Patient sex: M
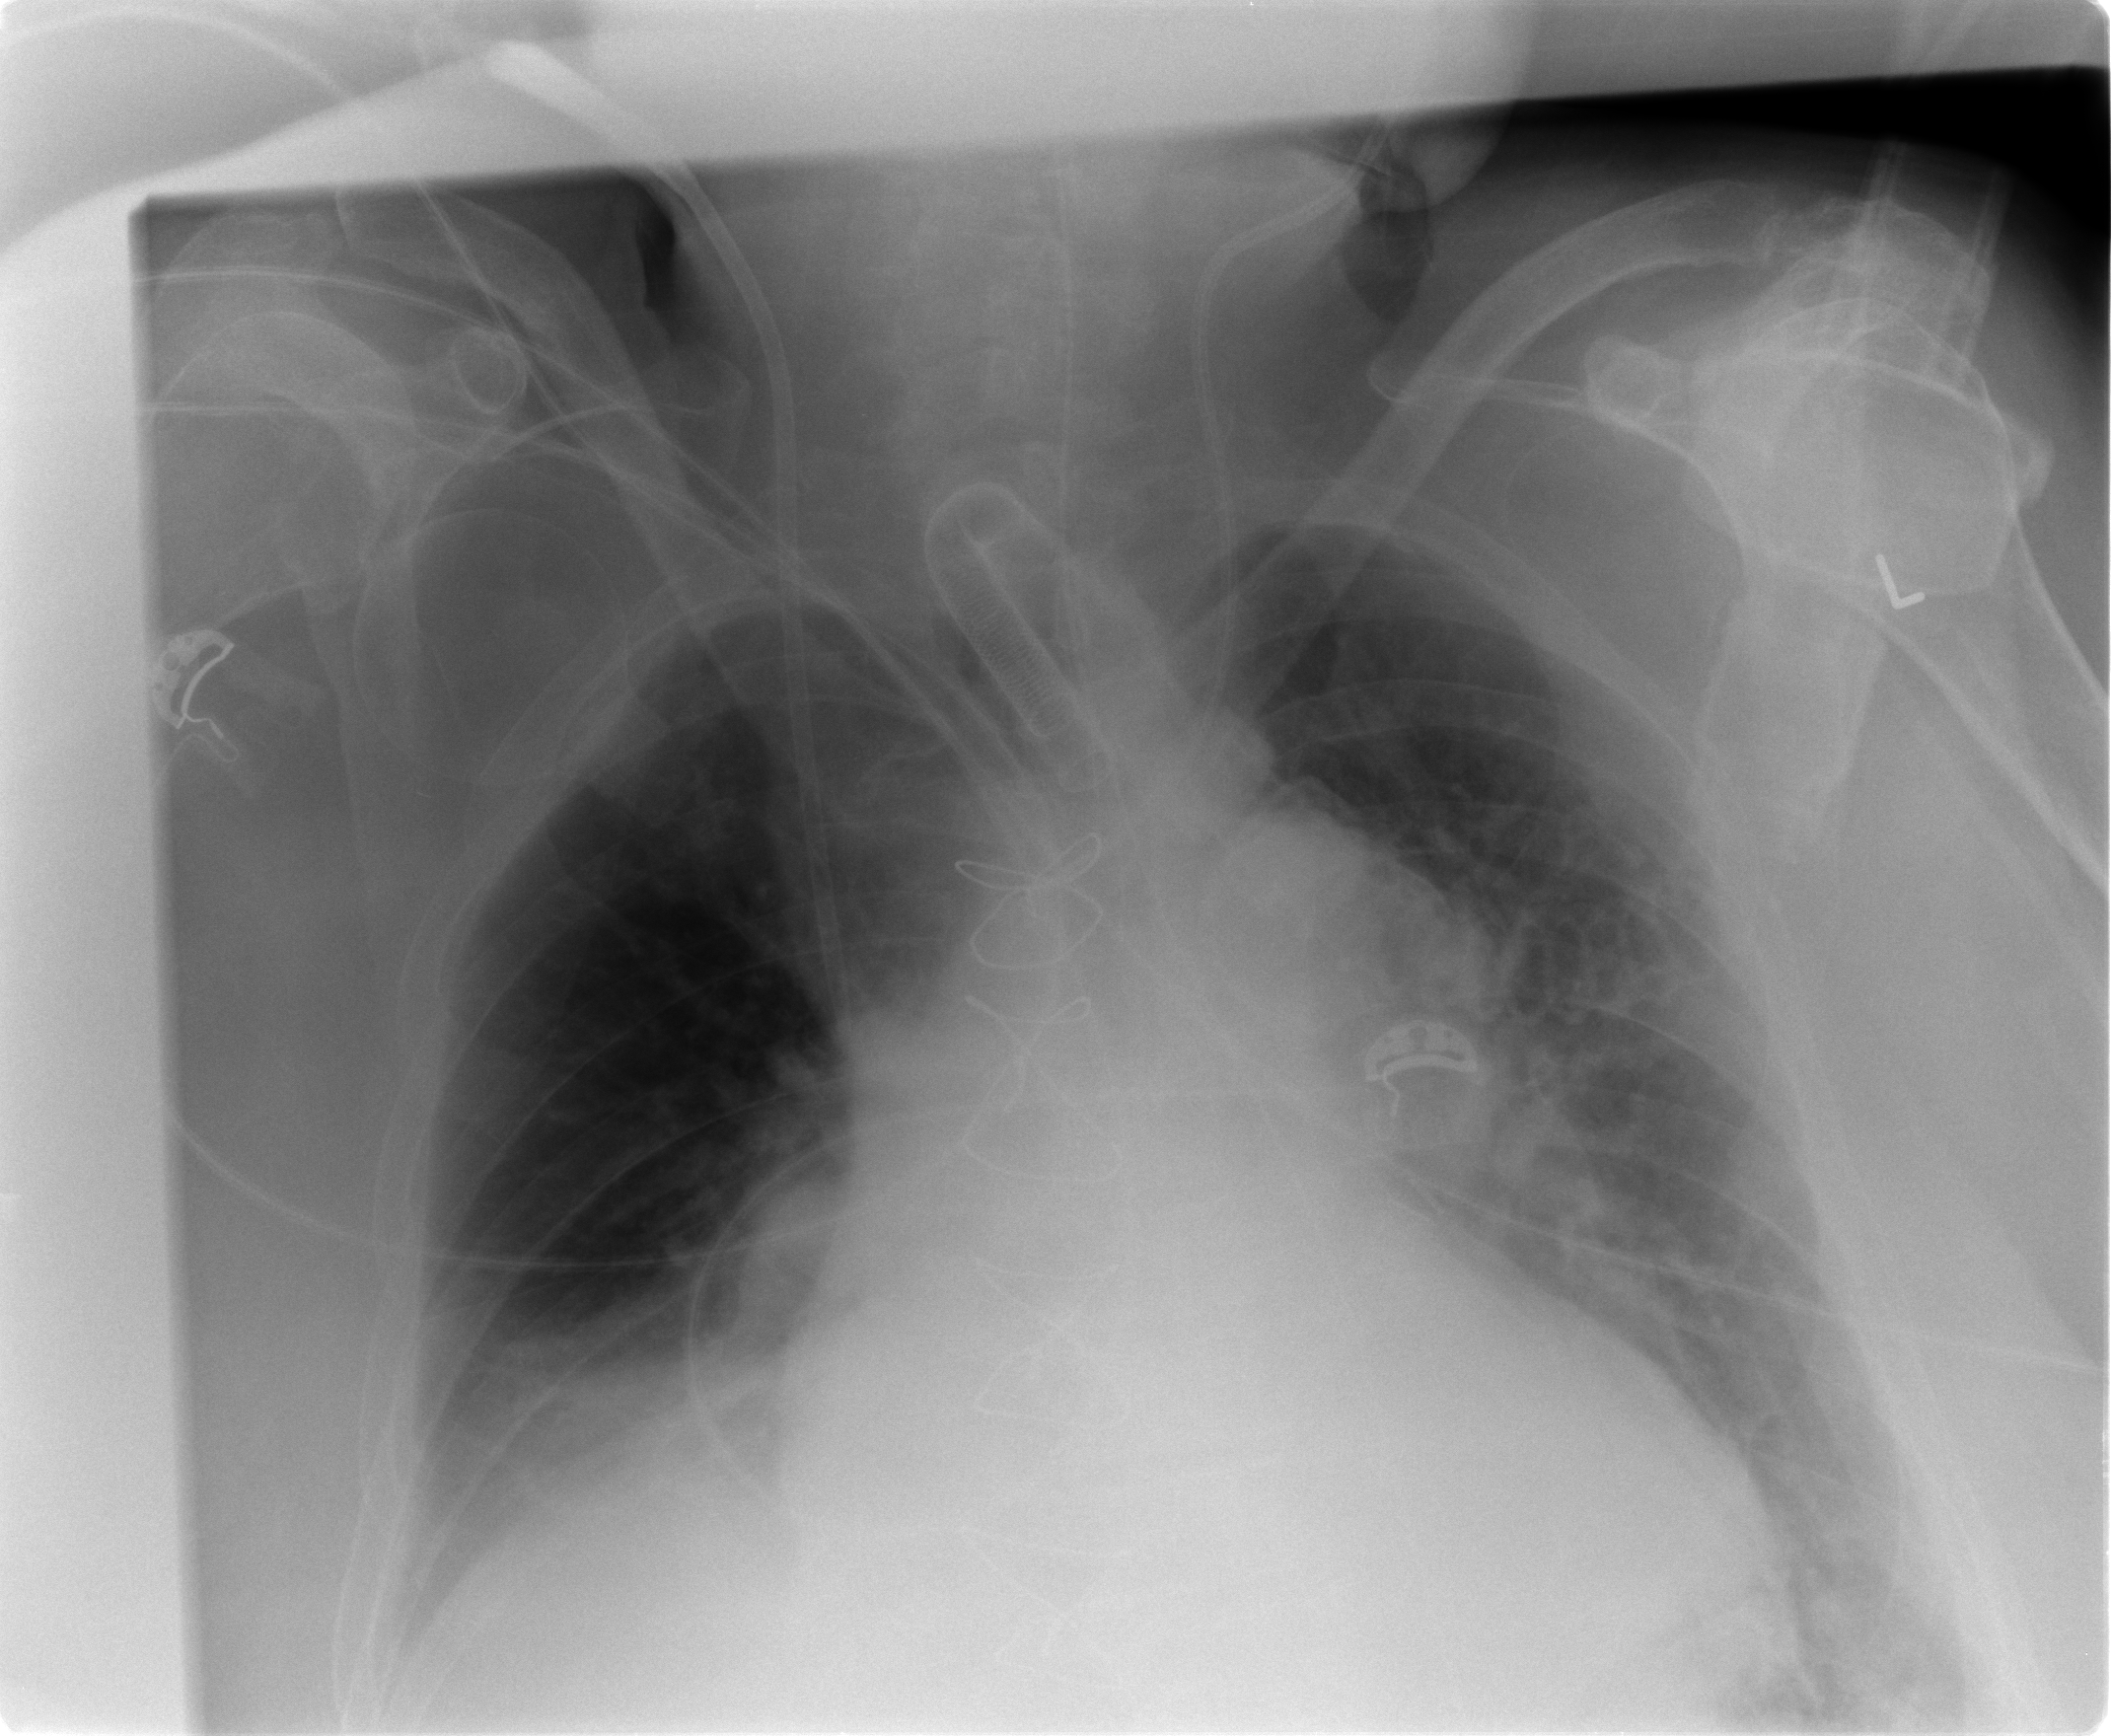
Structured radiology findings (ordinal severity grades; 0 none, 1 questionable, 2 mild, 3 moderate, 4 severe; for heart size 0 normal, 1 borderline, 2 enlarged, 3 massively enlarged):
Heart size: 2
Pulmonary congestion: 1
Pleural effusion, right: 2
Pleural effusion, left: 2
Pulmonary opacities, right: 0
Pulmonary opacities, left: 0
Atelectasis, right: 2
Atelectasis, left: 2